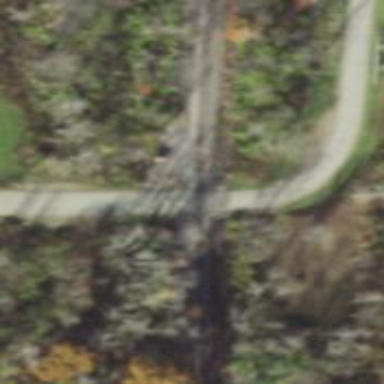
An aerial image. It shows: Railway track.